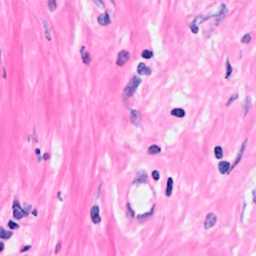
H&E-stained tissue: Breast